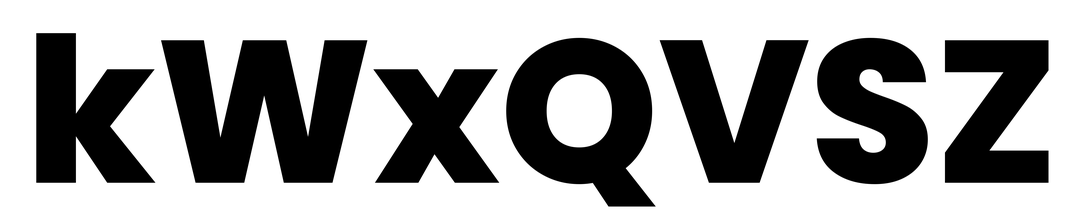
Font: Poppins-ExtraBold